Question: I am new to VBA and now want to create code for Outlook that sends a JSON message. It does not compile.
> Compile error: expected end of statement
or
> Compile error: expected =
This is the code:
'''
Imports System.Net
Imports System.IO
Imports System.Text
Public Sub SendMessage(mail As MailItem)
Dim uri As New Uri("http://myip:9050/message")
Dim req As Net.HttpWebRequest = Net.WebRequest.Create(uri)
req.Method = "PUT"
req.Accept = "application/json;"
req.ContentType = "application/json; charset=UTF-8"
Dim jsonString As String = "{ ""message"" : """ + mail + """ }"
Dim jsonDataBytes = System.Text.Encoding.UTF8.GetBytes(jsonString)
req.ContentLength = jsonDataBytes.Length
Dim stream As IO.Stream = req.GetRequestStream()
stream.Write(jsonDataBytes, 0, jsonDataBytes.Length)
stream.Close()
req.GetResponse()
End Sub
'''
Or visually:

How can I get this too work?
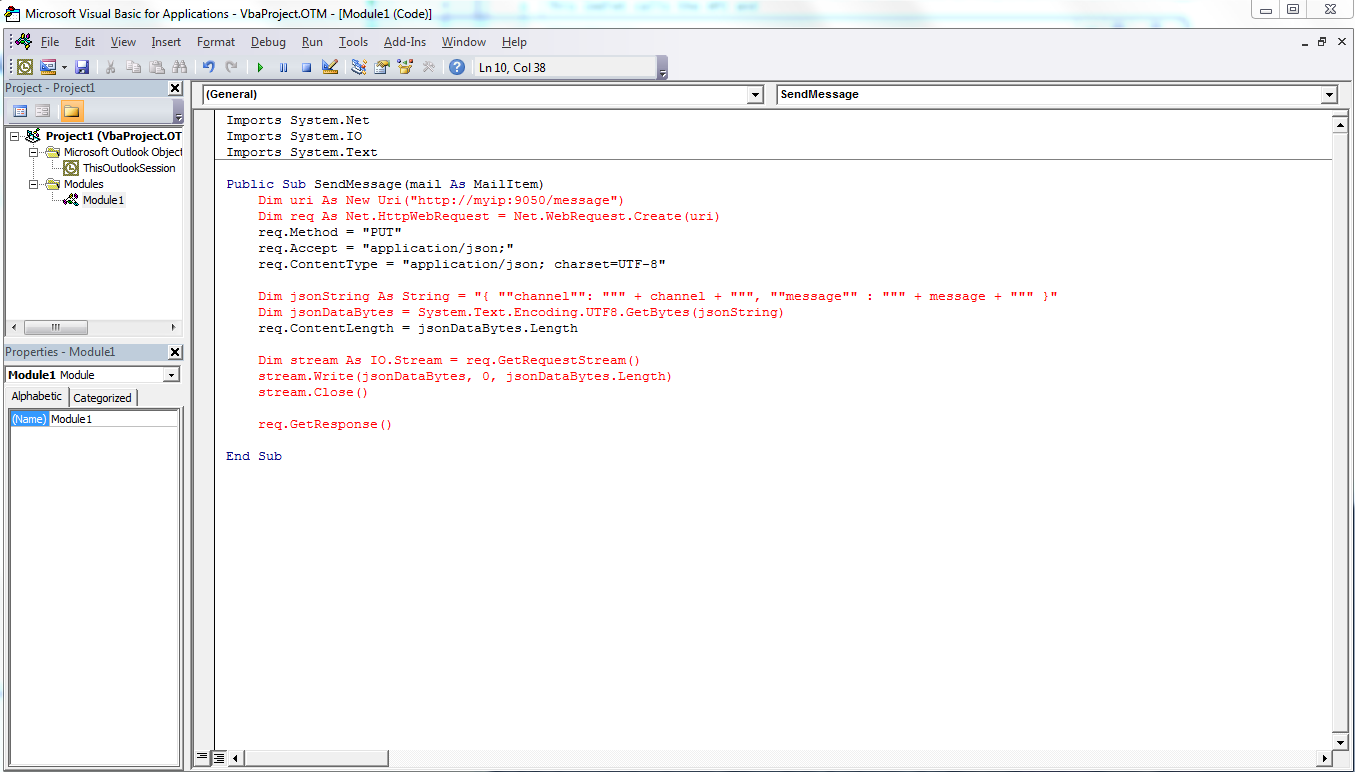
Answer: VBA and .Net are different worlds.
In that case I'd suggest developing an Outlook add-in (for example, VSTO based) where you can use all BCL classes. See <URL> to get started quickly.
Also you may find the <URL> section in MSDN helpful.